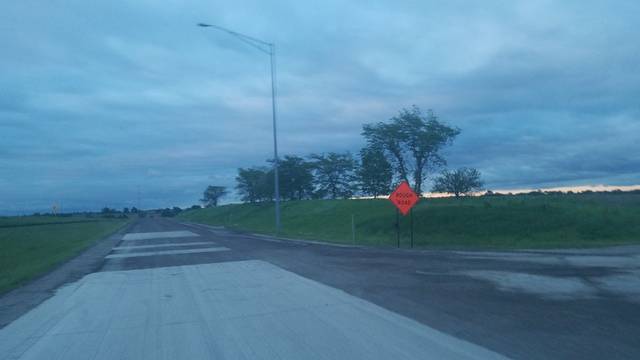
Region: United States
Coordinates: 40.575, -93.936